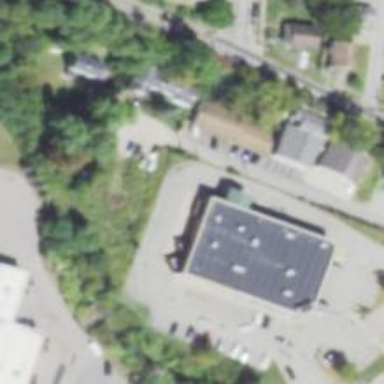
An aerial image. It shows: Commercial building.